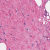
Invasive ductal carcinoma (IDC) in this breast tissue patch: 0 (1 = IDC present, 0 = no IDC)